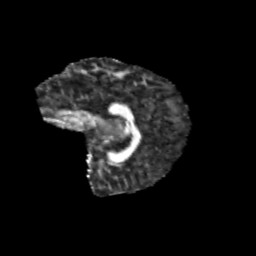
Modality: FA
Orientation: sagittal
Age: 12
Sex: female
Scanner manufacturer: siemens
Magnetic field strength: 3 T
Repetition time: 3.8 s
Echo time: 0.07 s